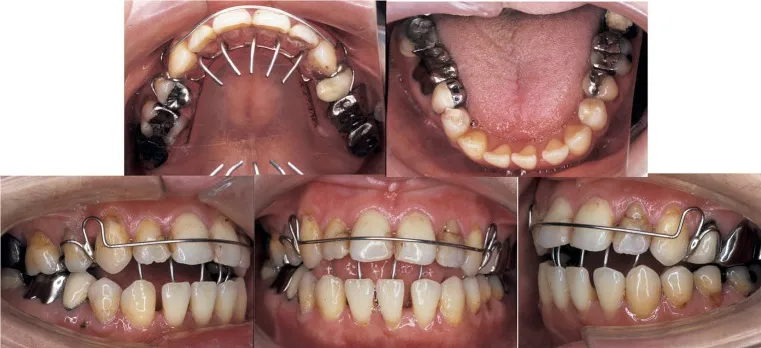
Oral photograph: a retainer with tongue crib was applied.
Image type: medical_photograph (oral_photograph)